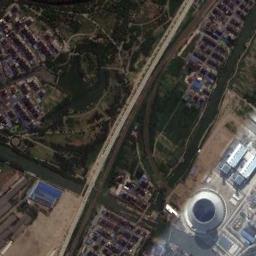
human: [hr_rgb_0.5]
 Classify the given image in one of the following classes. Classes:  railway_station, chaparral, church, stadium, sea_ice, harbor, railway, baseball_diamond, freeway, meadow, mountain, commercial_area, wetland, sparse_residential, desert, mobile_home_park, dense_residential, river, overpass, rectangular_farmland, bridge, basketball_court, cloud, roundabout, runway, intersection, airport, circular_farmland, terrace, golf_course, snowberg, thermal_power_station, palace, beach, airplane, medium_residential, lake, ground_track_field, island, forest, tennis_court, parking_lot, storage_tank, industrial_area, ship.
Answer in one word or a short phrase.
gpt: thermal_power_station